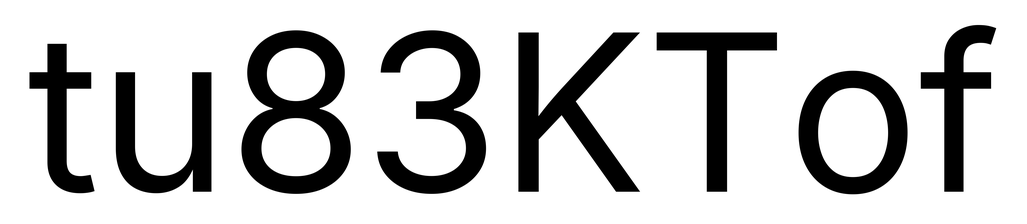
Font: Inter_Regular